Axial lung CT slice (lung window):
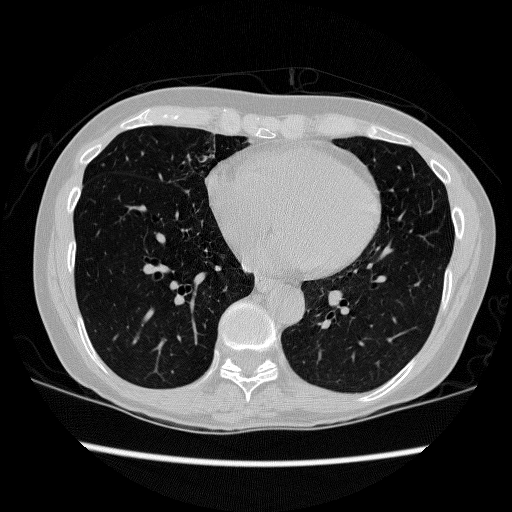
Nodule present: no